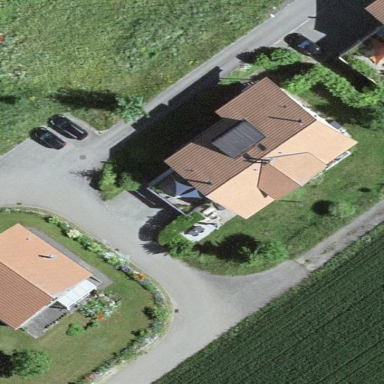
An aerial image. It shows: Residential building.